Field crop: tomato
Growth stage: 1
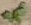
Species: solanum